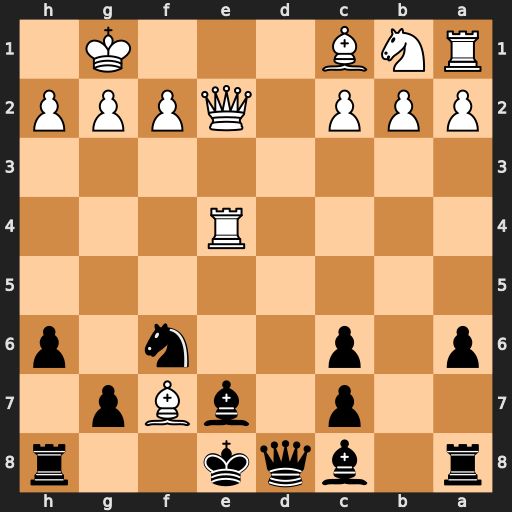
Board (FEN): r1bqk2r/2p1bBp1/p1p2n1p/8/4R3/8/PPP1QPPP/RNB3K1
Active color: b
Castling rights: kq
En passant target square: -
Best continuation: Kxf7 Rxe7+ Qxe7 Qxe7+ Kxe7